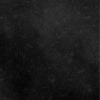
Label: dusty